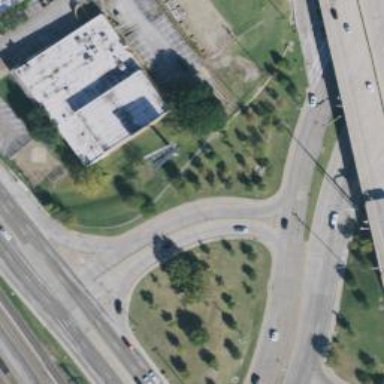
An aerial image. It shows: Primary link highway with separate sidewalk.